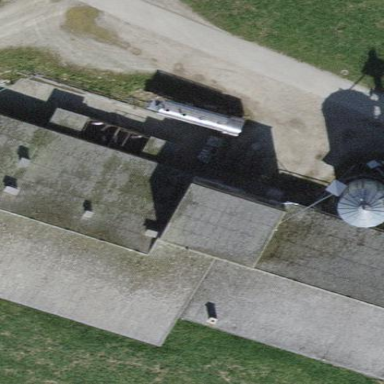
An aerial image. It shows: Stable.